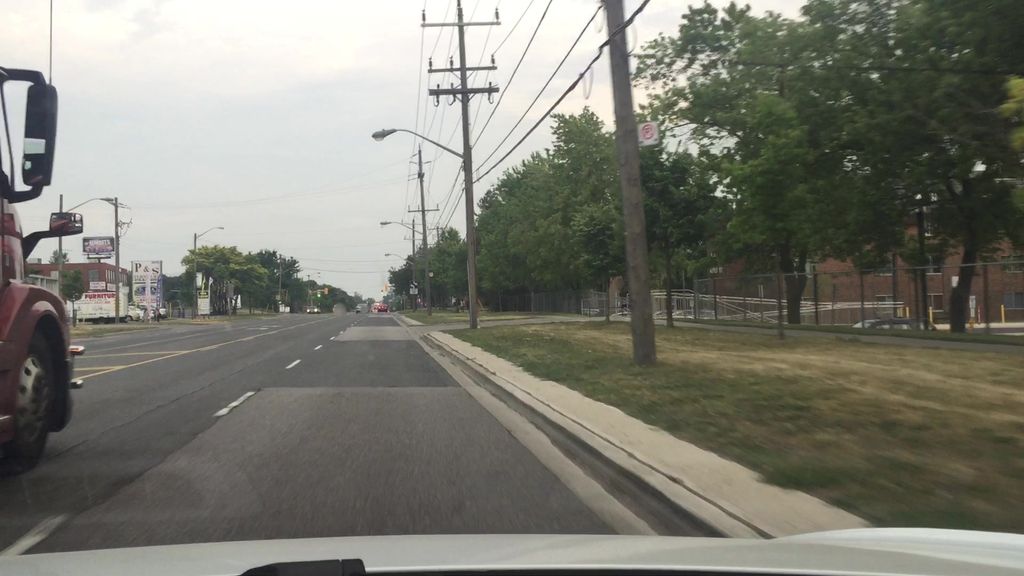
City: toronto